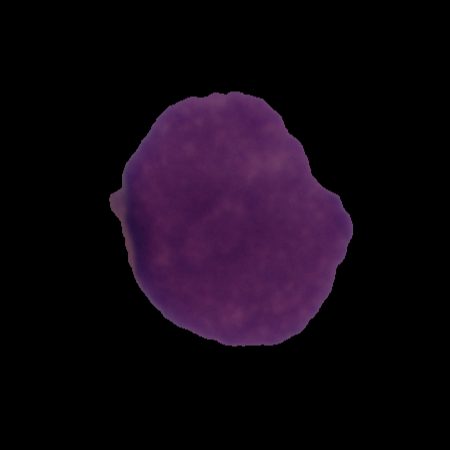
Label: healthy